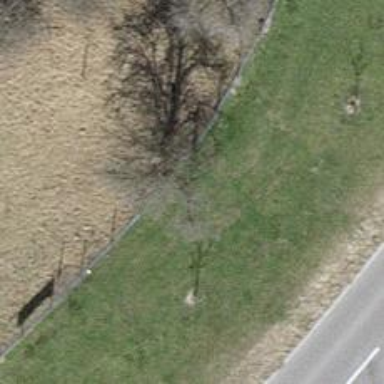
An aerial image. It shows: Urban tree adds touch of nature to the surroundings.